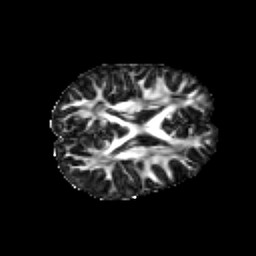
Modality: FA
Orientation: axial
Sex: female
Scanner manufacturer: siemens
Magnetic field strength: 3 T
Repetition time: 5 s
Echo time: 0.071 s